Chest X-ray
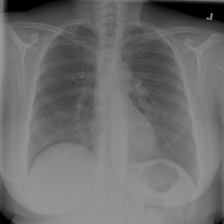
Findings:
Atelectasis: positive
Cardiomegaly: negative
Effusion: negative
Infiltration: negative
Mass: negative
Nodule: negative
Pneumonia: negative
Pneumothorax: negative
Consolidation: negative
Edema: negative
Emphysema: negative
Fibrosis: negative
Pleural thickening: negative
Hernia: negative